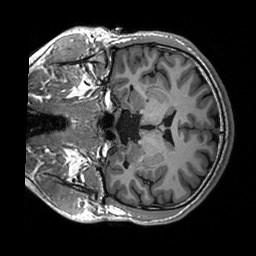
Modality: T1w
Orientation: coronal
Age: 22
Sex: male
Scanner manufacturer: siemens
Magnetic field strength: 3 T
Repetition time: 2.53 s
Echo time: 0.00227 s